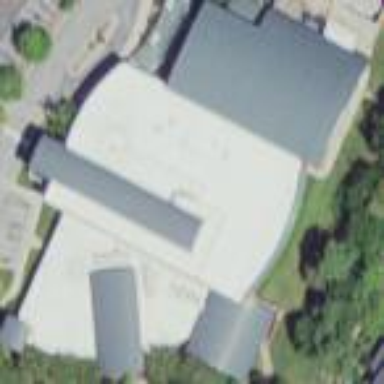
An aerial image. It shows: Sports center building.